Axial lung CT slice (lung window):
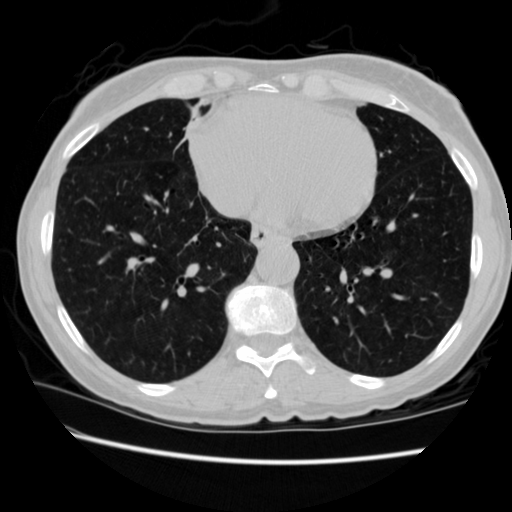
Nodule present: no